Field crop: maize
Growth stage: 1
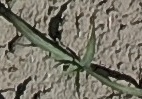
Species: sorghum